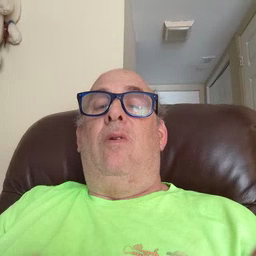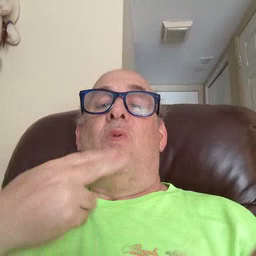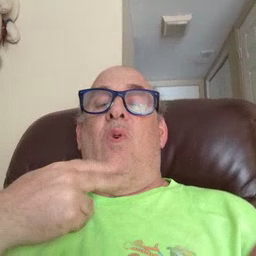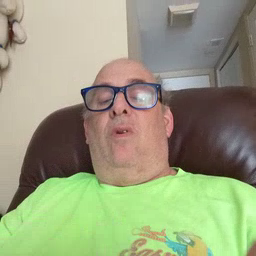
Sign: cute